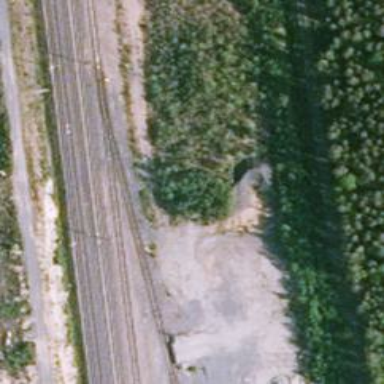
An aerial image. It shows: Railway yard.